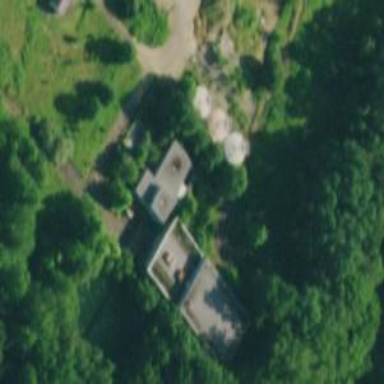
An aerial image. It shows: Service building.